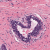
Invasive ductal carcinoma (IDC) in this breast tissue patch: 0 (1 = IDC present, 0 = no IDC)